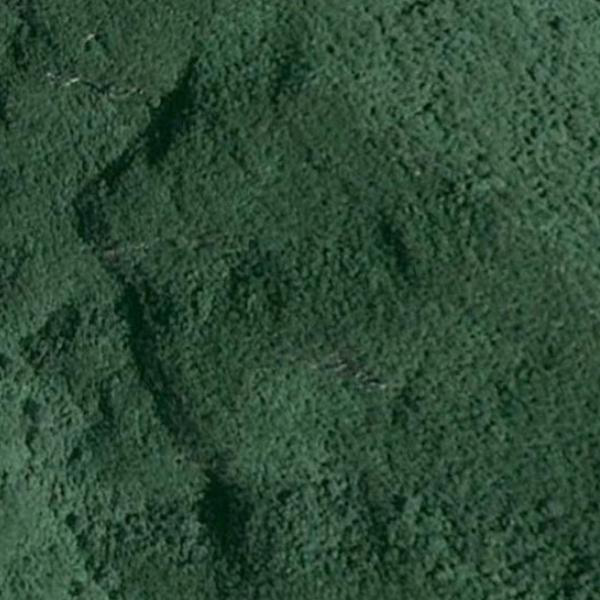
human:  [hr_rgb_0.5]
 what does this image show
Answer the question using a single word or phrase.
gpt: meadow